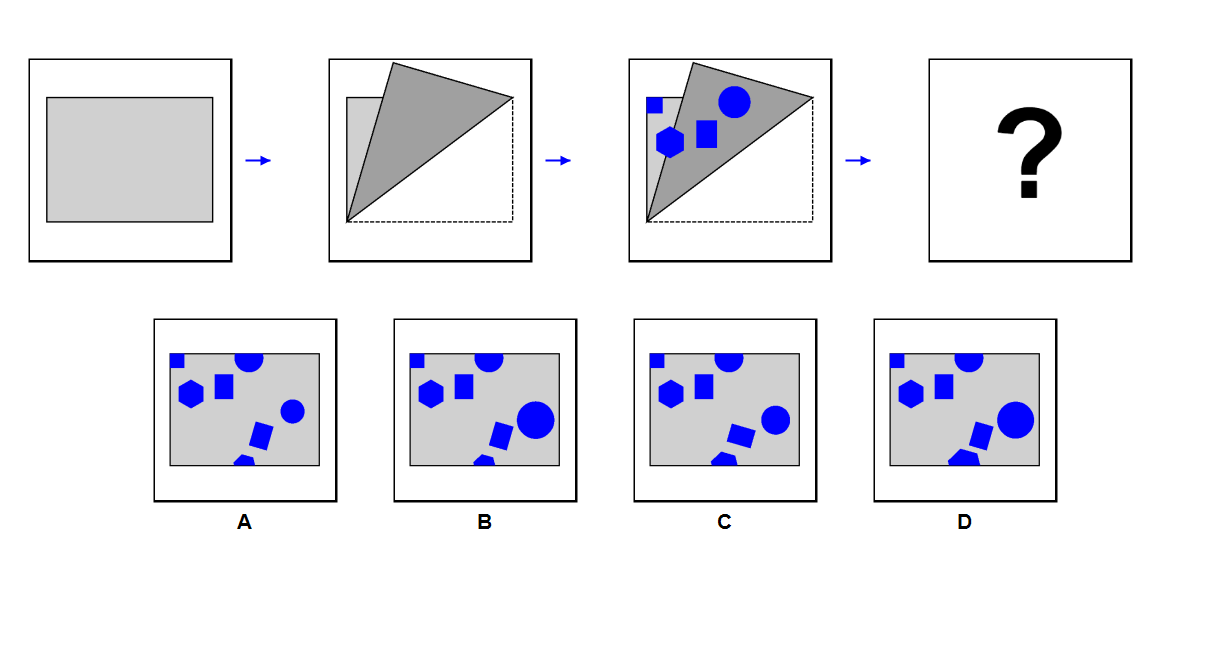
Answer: C